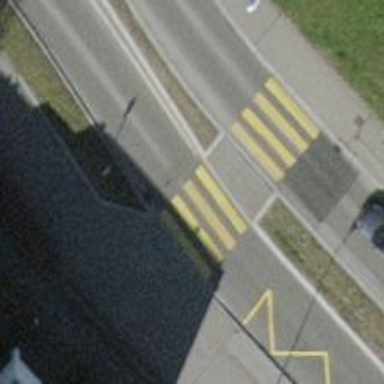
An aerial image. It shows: Kerb serving as barrier.